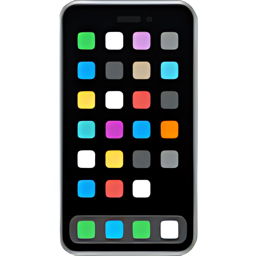
Name: mobile phone
Emoji: 📱
Group: Objects
Sub-group: phone